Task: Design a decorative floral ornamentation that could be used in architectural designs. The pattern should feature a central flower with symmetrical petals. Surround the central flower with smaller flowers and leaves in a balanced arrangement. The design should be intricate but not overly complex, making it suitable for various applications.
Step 921:
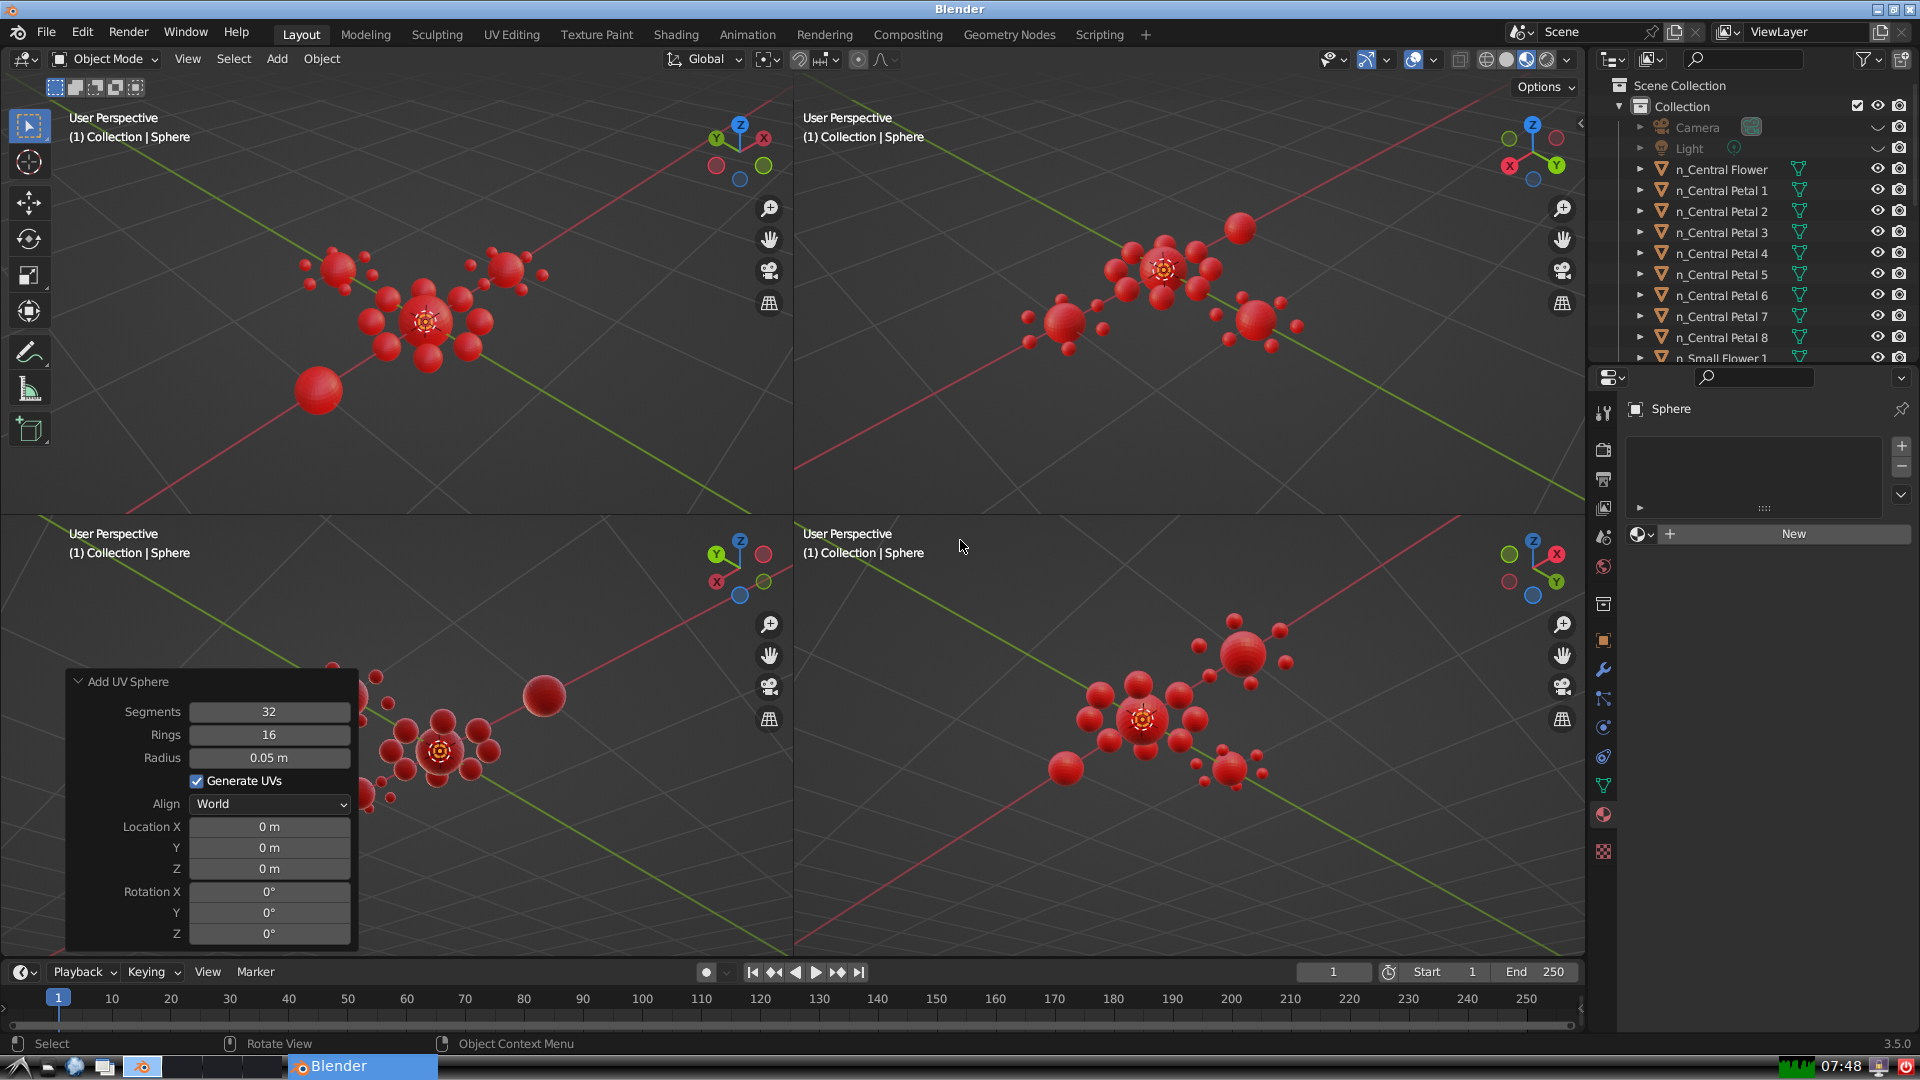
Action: {"mouse_move": [270, 827]}